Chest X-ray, AP view. Patient: 35 years old, sex F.
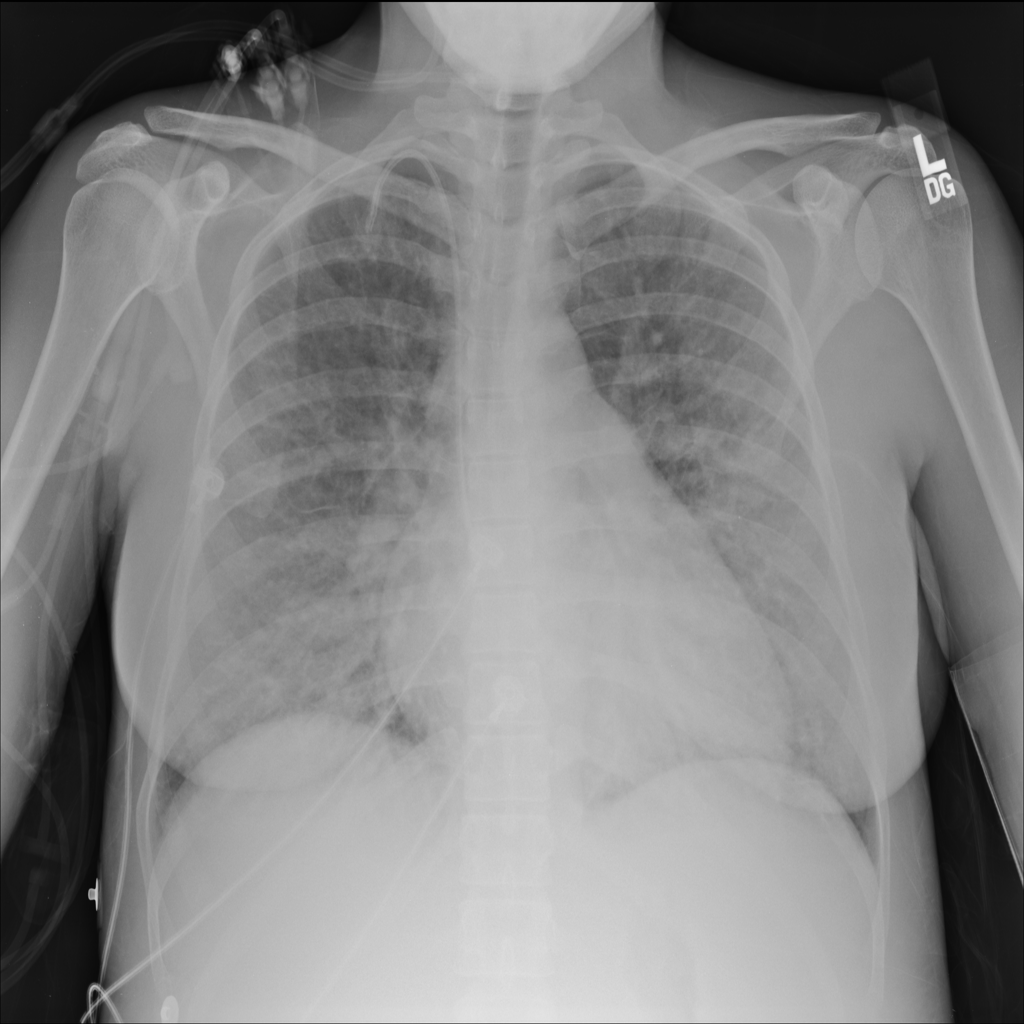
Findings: Infiltration